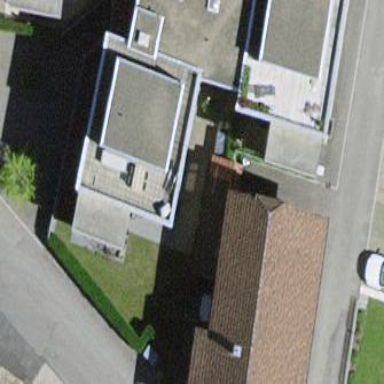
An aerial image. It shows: Building with flat yellow roof.